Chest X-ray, PA view. Patient: 71 years old, sex M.
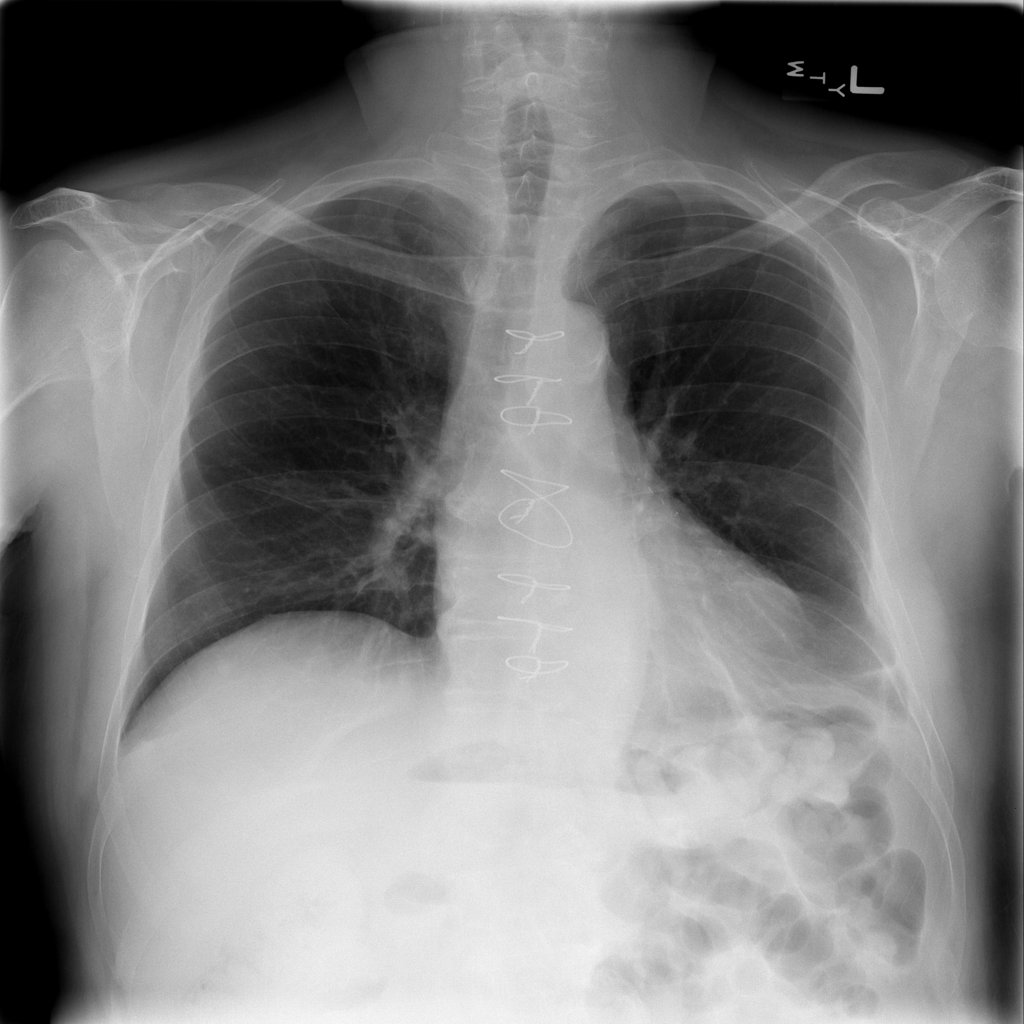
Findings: Atelectasis